Interaction volume radius: 10 \u00c5
Interaction volume height: 20 \u00c5
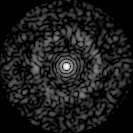
Disorder parameter: 0.8115